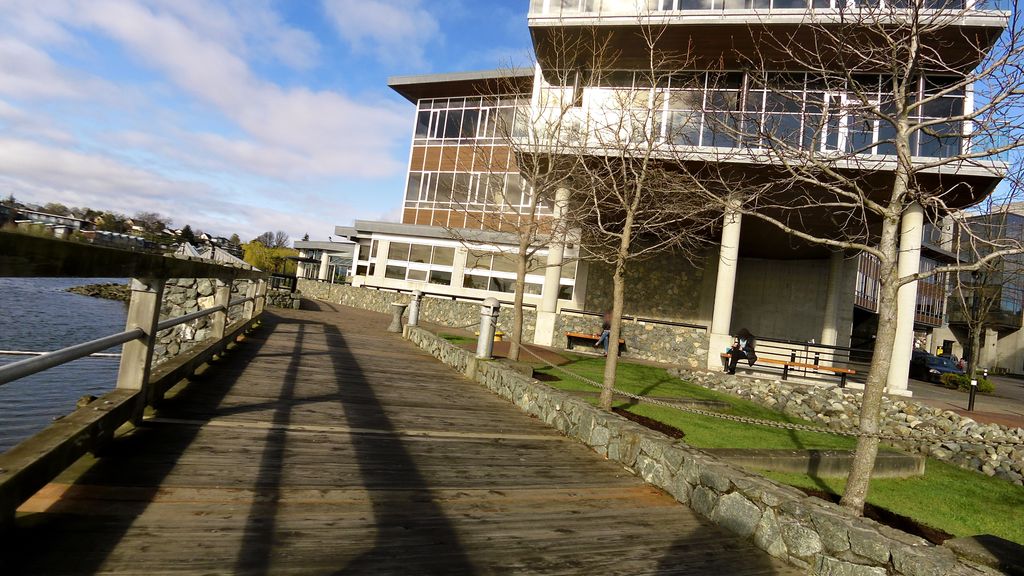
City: victoria